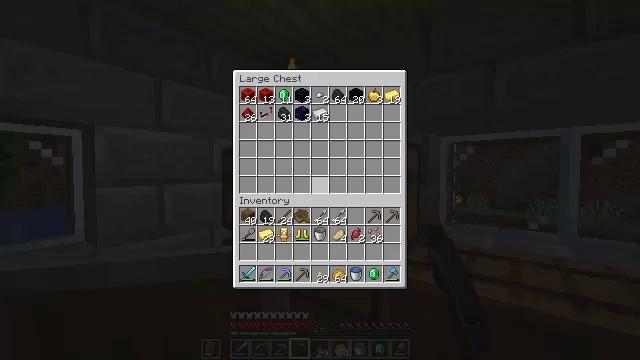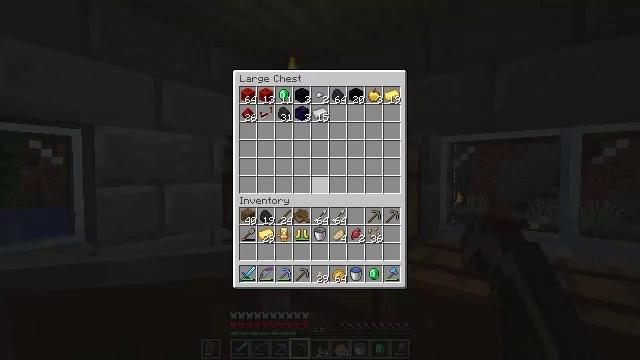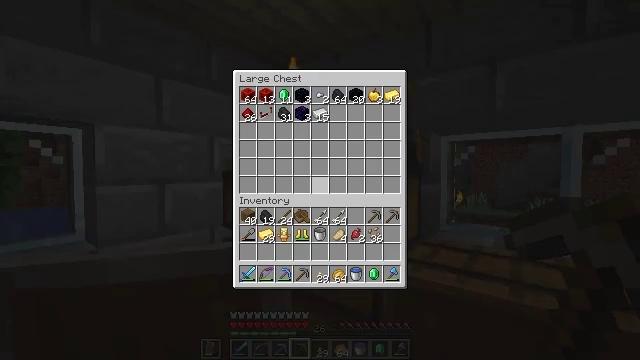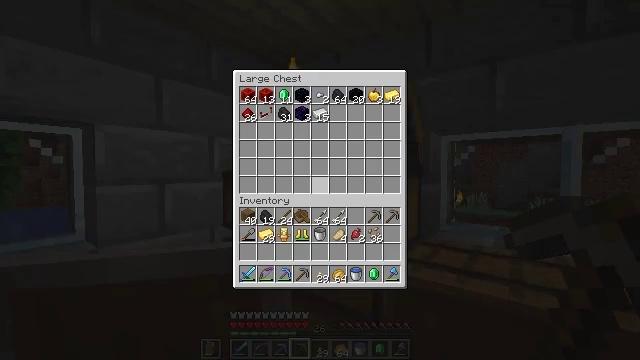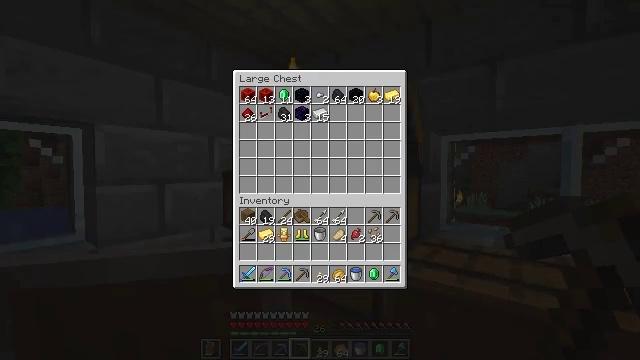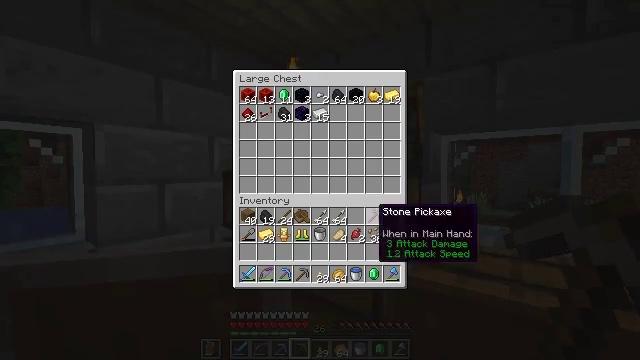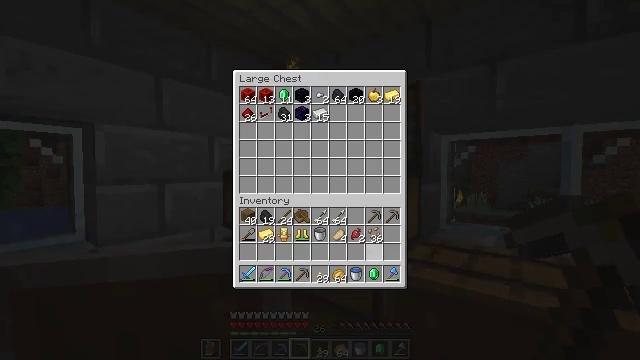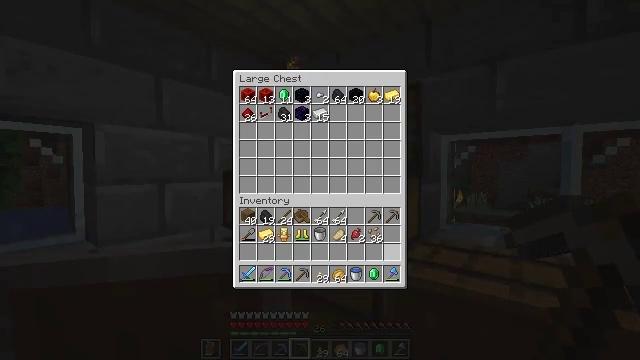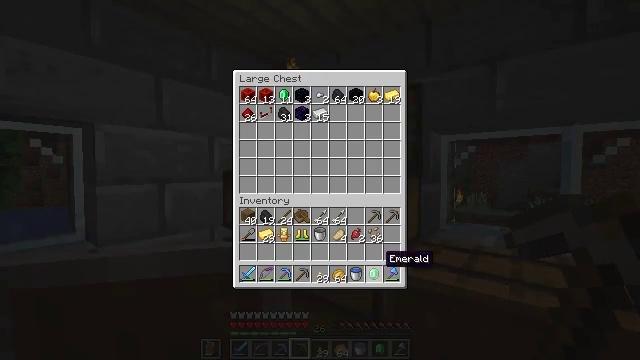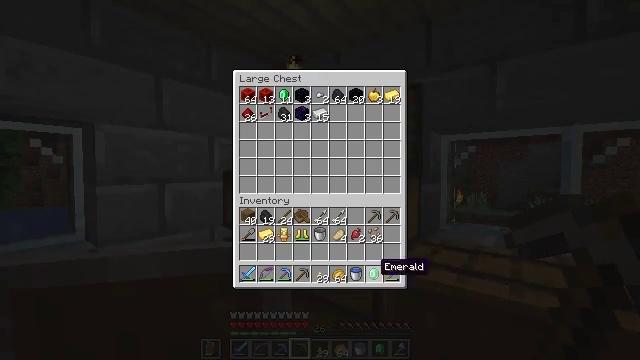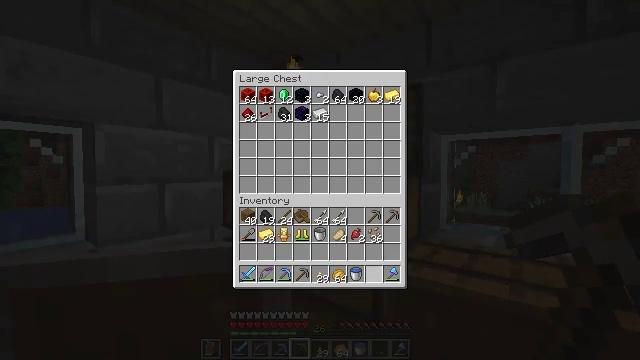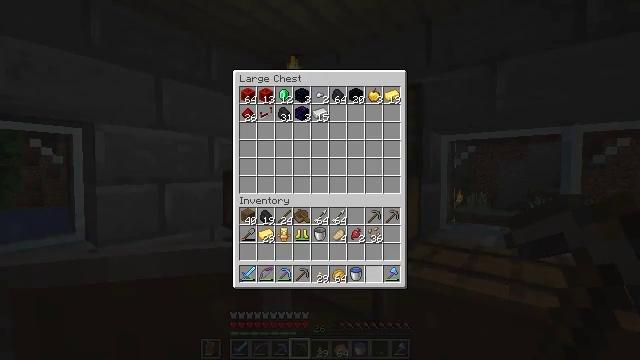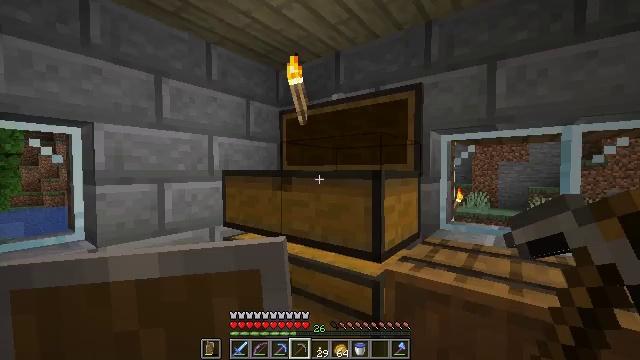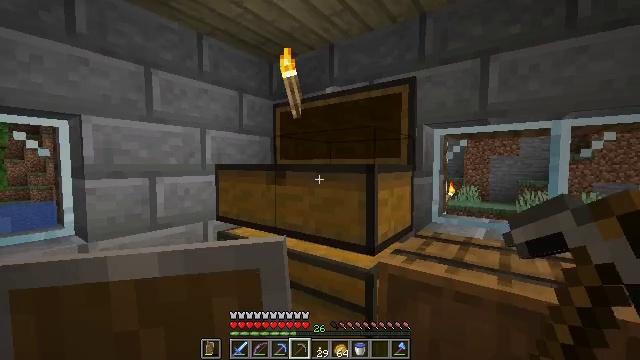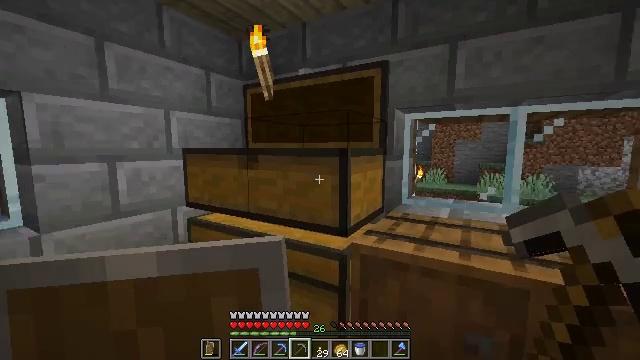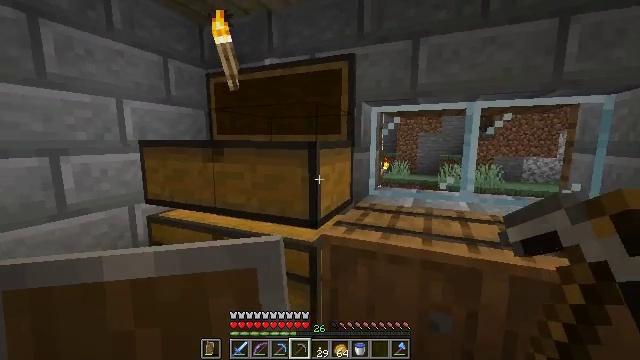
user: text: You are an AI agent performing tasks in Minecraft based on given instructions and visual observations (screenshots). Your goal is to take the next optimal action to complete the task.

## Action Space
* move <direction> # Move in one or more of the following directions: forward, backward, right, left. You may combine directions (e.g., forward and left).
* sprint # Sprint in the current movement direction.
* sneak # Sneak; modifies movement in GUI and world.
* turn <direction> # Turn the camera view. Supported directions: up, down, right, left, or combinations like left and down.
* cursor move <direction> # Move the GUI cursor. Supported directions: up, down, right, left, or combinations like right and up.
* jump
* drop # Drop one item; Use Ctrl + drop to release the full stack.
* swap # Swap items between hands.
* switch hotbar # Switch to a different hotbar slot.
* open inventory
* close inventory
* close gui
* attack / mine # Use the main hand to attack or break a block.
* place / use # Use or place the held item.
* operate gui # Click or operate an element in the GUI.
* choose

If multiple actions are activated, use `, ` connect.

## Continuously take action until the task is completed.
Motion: motion action
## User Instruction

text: Retrieve the barrel for inventory use.
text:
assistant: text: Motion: no_op
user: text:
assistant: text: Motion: no_op
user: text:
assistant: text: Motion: no_op
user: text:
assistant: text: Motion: sneak, cursor move right and down
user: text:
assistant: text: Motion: sneak, cursor move right and down
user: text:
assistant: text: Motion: sneak, cursor move right and down
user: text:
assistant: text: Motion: sneak, cursor move right and down
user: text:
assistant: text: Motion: sneak, cursor move left and down
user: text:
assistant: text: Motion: sneak, cursor move down
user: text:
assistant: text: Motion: sneak, operate gui
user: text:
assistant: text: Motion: sneak, operate gui
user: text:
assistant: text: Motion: no_op
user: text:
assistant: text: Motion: turn right and down, close gui
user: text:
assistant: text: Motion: turn right and down
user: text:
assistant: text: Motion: turn right and down
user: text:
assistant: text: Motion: turn right
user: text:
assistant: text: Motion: no_op
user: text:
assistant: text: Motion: no_op
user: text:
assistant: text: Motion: no_op
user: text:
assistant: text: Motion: no_op
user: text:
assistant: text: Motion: no_op
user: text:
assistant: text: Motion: no_op
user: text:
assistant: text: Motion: no_op
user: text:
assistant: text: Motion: no_op
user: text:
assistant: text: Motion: no_op
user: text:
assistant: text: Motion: no_op
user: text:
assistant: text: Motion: turn right and down
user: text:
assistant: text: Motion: turn right and down
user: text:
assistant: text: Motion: attack / mine
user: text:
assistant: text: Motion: attack / mine